Question: What I want is to switch axis labels and ticks to match as best for displaying inch and millimeters without changing curve points. I created a custom QwtScaleDraw and overwrote label() method, but this will not change the ticks.
'''
class QwtMyScaleDraw : public QwtScaleDraw {
public:
QwtMyScaleDraw() : QwtScaleDraw() {
}
protected:
QwtText label(double value) const {
// global conversion routine that creates a display string either as millimeter or inch
return ConvertToString(value, ConversionFromMillimeter);
}
};
'''
You can see this behaviour on following picture:

Scale on left is the original scale, scale in the middle is with my custom label and right is the desired scale.
What is the best approach to get my desired results without adding entire curves again with manually converted values?
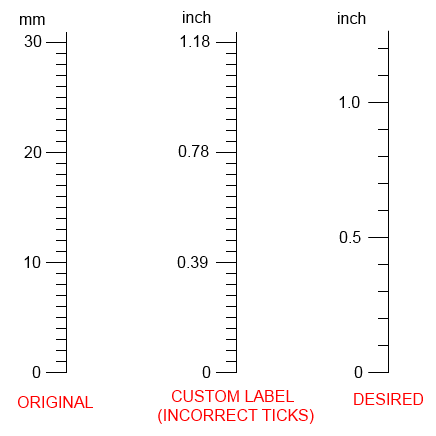
Answer: With the help of the author of the qwt library I found the solution. The answer is to derive from 'QwtLinearScaleEngine' class and overload 'autoScale' and 'divideScale' methods.
In my implementation any conversion factor can be choosen (default is 1 = no conversion). This is my code:
'''
class QwtUnitScaleDraw : public QwtScaleDraw {
public:
QwtUnitScaleDraw(double ConversionFactor = 1.0) : QwtScaleDraw(), _ConversionFactor(ConversionFactor) {
}
protected:
QwtText label(double value) const {
return QwtScaleDraw::label(value * _ConversionFactor);
}
protected:
double _ConversionFactor;
};
class QwtUnitScaleEngine: public QwtLinearScaleEngine {
public:
QwtUnitScaleEngine(double ConversionFactor = 1.0) : QwtLinearScaleEngine(10), _ConversionFactor(ConversionFactor) {
}
void autoScale(int maxSteps, double &x1, double &x2, double &stepSize) const {
x1 *= _ConversionFactor;
x2 *= _ConversionFactor;
stepSize *= _ConversionFactor;
QwtLinearScaleEngine::autoScale(maxSteps, x1, x2, stepSize);
x1 /= _ConversionFactor;
x2 /= _ConversionFactor;
stepSize /= _ConversionFactor;
}
QwtScaleDiv divideScale(double x1, double x2, int numMajorSteps, int numMinorSteps, double stepSize = 0.0) const {
x1 *= _ConversionFactor;
x2 *= _ConversionFactor;
stepSize *= _ConversionFactor;
QwtScaleDiv Div = QwtLinearScaleEngine::divideScale(x1, x2, numMajorSteps, numMinorSteps, stepSize);
QList<double> Ticks[QwtScaleDiv::NTickTypes];
Ticks[QwtScaleDiv::MajorTick] = Div.ticks(QwtScaleDiv::MajorTick);
for (unsigned int i = 0; i < Ticks[QwtScaleDiv::MajorTick].count(); i++) {
Ticks[QwtScaleDiv::MajorTick][i] /= _ConversionFactor;
}
Ticks[QwtScaleDiv::MediumTick] = Div.ticks(QwtScaleDiv::MediumTick);
for (unsigned int i = 0; i < Ticks[QwtScaleDiv::MediumTick].count(); i++) {
Ticks[QwtScaleDiv::MediumTick][i] /= _ConversionFactor;
}
Ticks[QwtScaleDiv::MinorTick] = Div.ticks(QwtScaleDiv::MinorTick);
for (unsigned int i = 0; i < Ticks[QwtScaleDiv::MinorTick].count(); i++) {
Ticks[QwtScaleDiv::MinorTick][i] /= _ConversionFactor;
}
return QwtScaleDiv(QwtInterval(x1 / _ConversionFactor, x2 / _ConversionFactor), Ticks);
}
protected:
double _ConversionFactor;
};
'''